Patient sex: M
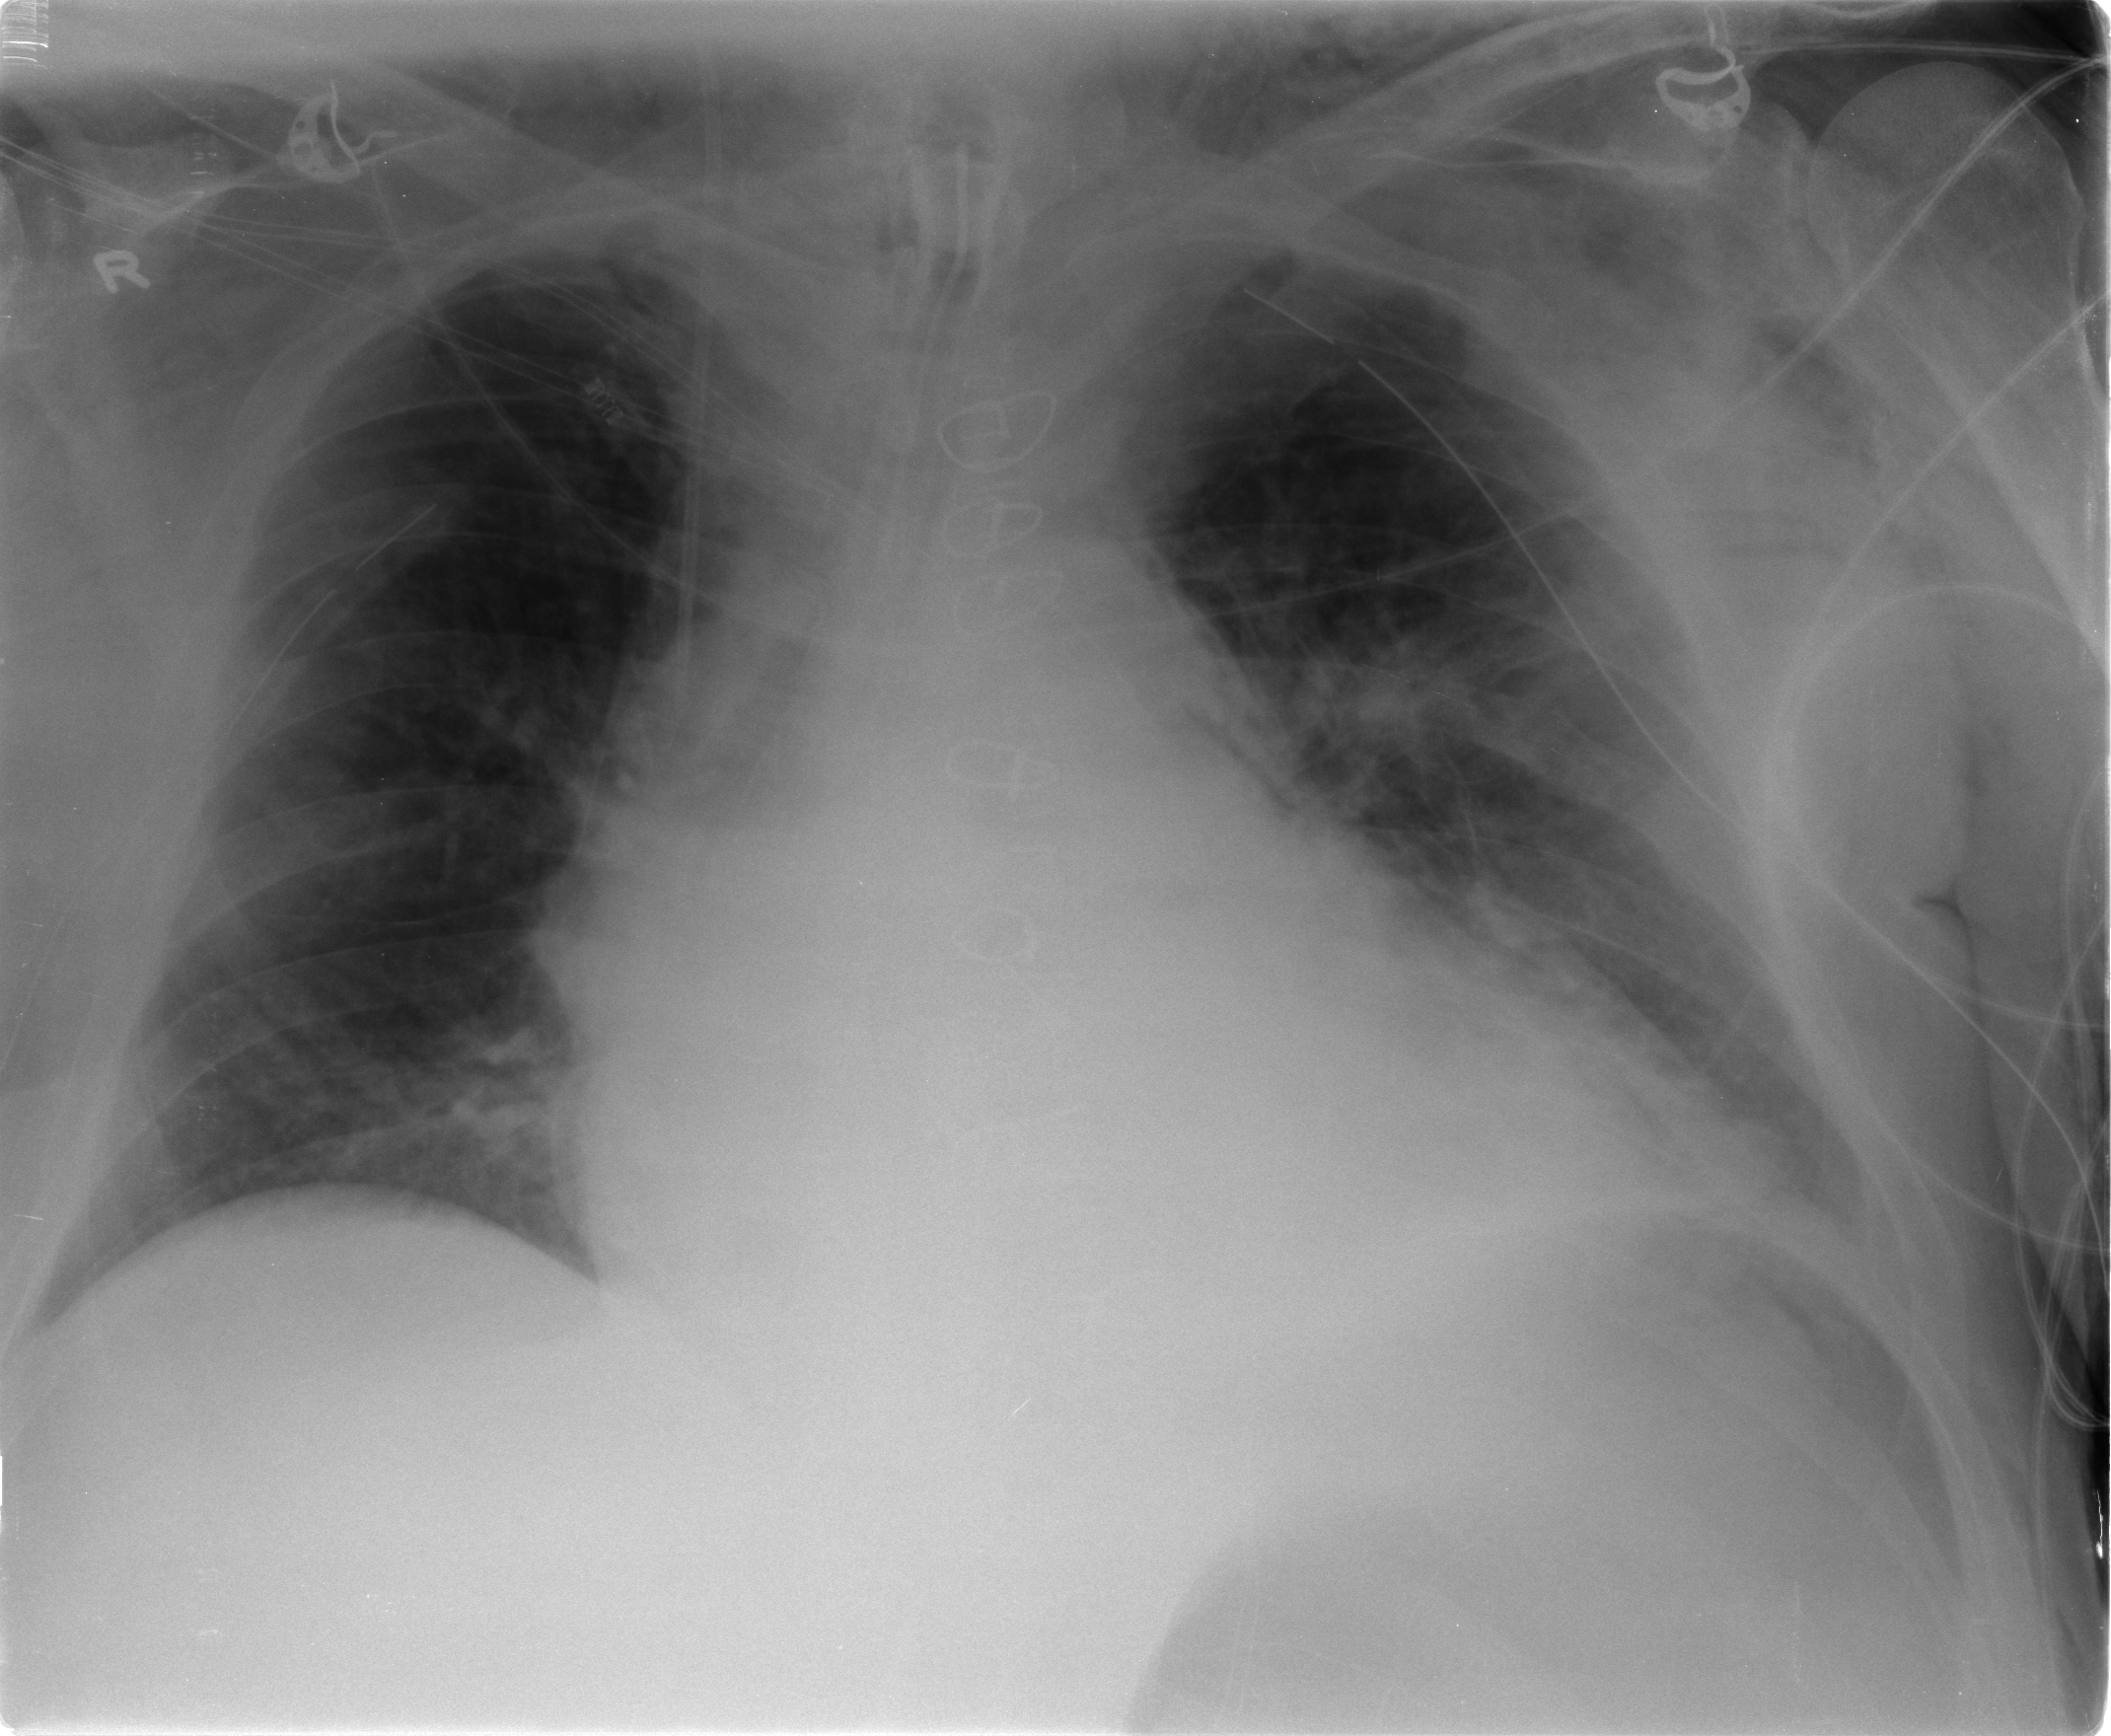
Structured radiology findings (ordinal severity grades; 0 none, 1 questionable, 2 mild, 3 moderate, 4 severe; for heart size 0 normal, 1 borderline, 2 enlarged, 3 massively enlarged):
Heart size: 2
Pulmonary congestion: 0
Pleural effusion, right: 0
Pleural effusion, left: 2
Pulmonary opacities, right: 0
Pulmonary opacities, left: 2
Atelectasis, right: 2
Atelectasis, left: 2